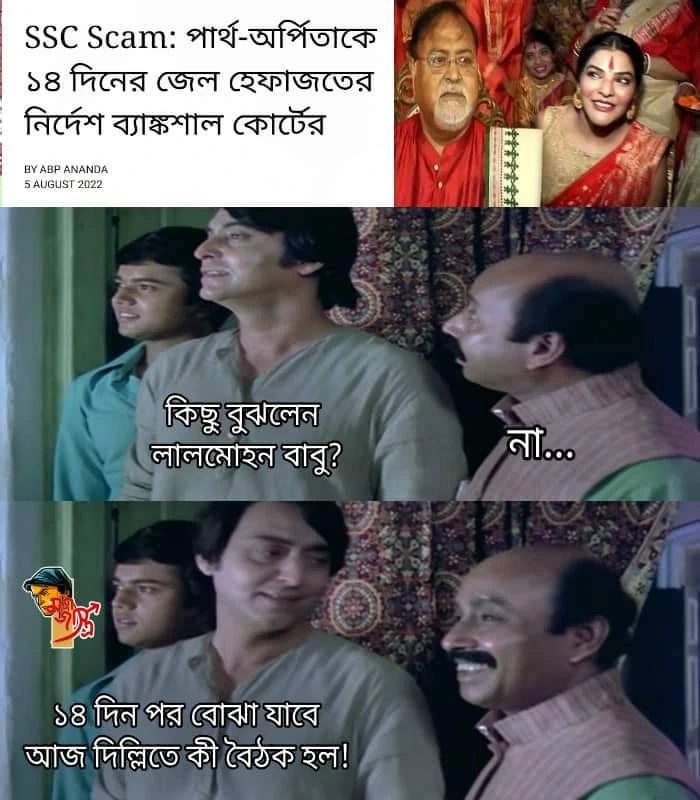
Text: পার্থ-অর্পিতাকে ১৪ দিনের জেল হেফাজতের নির্দেশ ব্যাঙ্কশাল কোটের কিছু বুঝলেন লালমোহন বাবু? না... ১৪ দিন পর বোঝা যাবে আজ দিল্লিতে কী বৈঠক হল!
Label: Hate
Hate category: Political
Targeted group: Organization